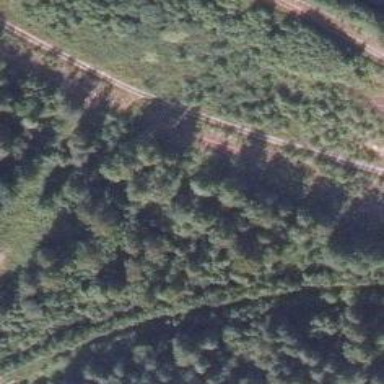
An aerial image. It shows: Disused railway yard.